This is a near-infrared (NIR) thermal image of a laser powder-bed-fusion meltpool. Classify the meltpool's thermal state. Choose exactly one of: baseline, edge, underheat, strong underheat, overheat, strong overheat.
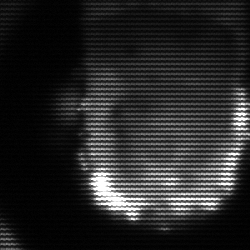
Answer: baseline